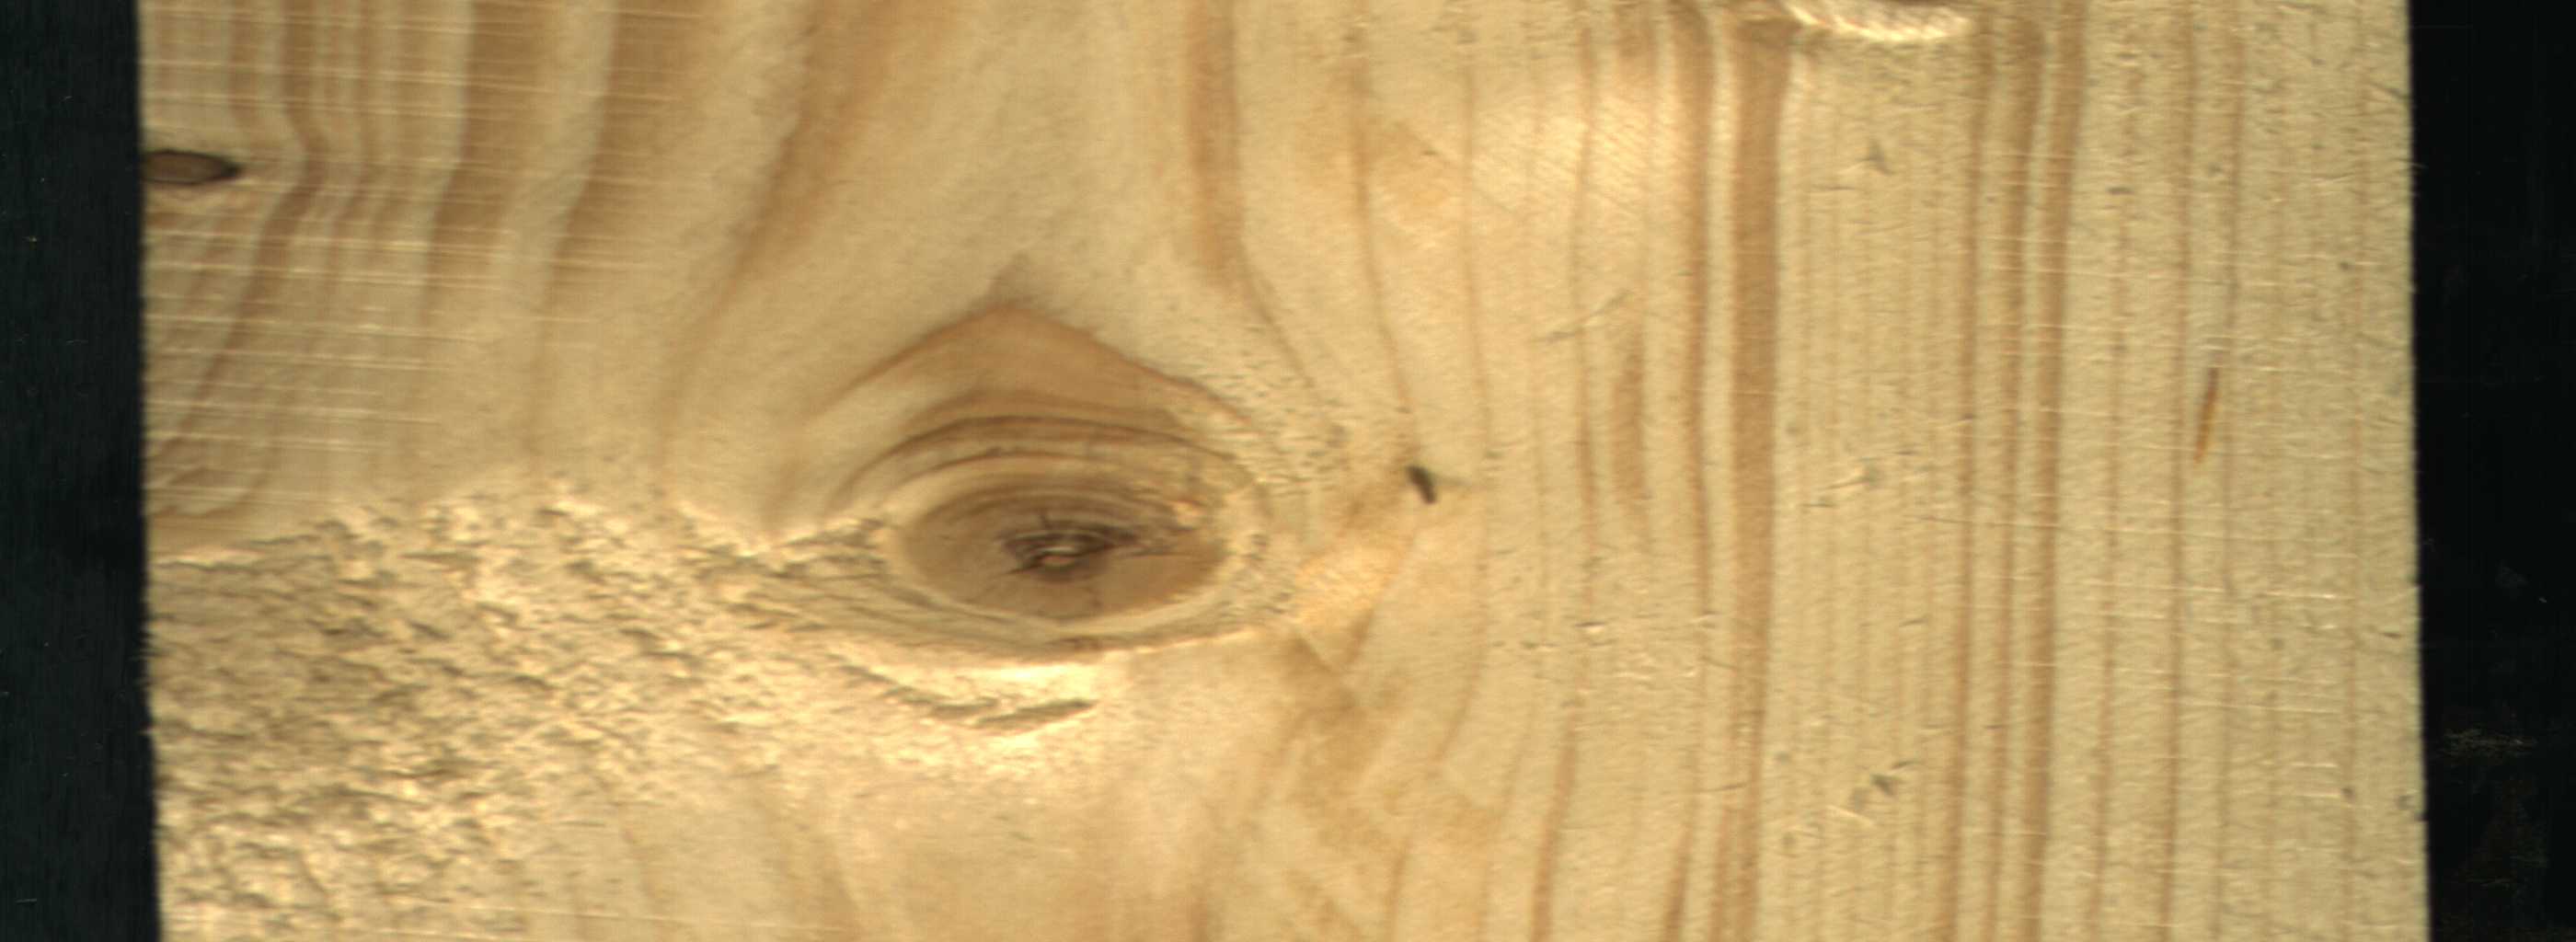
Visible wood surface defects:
resin
Dead_Knot
Live_Knot